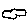
Label: cloud